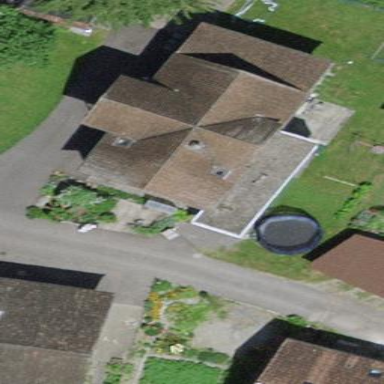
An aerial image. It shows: Garage.